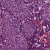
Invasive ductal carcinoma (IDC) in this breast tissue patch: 1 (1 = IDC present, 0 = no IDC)